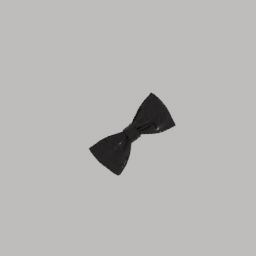
Label: people